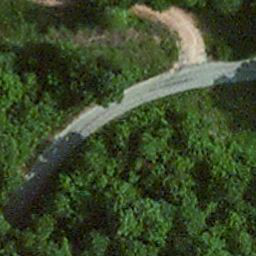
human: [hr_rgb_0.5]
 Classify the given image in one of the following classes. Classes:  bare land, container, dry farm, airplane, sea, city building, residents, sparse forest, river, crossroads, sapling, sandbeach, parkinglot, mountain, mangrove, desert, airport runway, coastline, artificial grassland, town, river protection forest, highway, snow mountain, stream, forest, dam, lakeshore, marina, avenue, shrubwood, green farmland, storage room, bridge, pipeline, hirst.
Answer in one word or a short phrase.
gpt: avenue